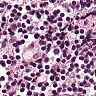
Metastatic tissue present: no